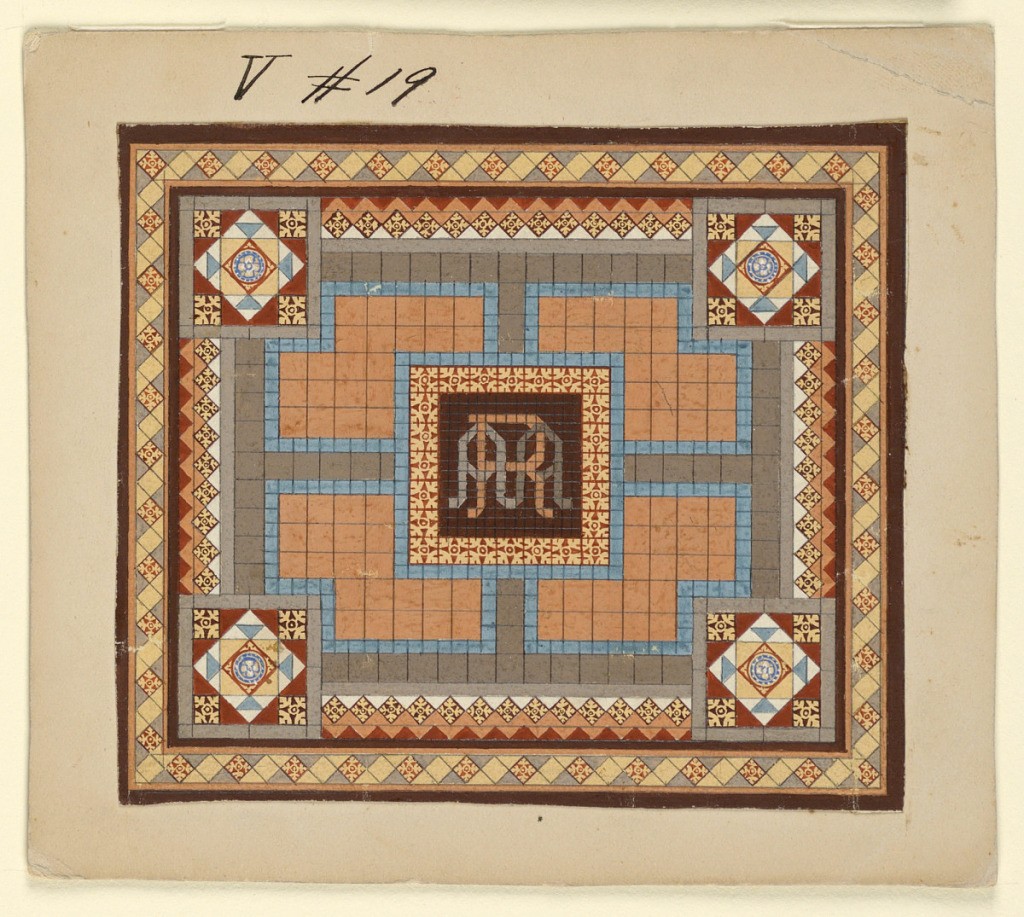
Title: Design for Mosaic Floor
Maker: Frederick Krieg, American, b. Germany 1852–1932
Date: ca. 1900
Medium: Brush and gouache, graphite on white wove paper laid down on white wove paper
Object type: Drawing
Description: Central geometric motif with "RAA" monogram at center.